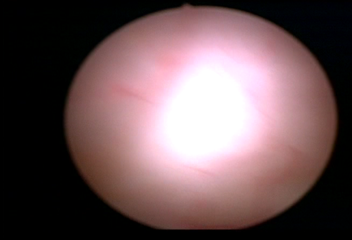
Modality: WLC
Class: Normal mucosa
Bladder cancer association: No